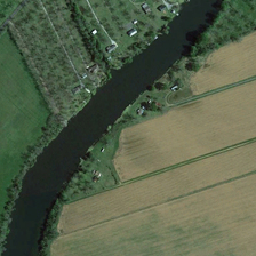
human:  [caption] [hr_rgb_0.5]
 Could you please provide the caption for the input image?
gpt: There are many houses around the farm.

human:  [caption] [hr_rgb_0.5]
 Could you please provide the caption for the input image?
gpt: There are many houses beside the red building on the farm.

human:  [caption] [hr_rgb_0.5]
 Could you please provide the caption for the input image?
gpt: there are many houses around the farm.

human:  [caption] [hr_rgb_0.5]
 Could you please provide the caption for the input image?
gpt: There are several houses beside the red building on the farm.

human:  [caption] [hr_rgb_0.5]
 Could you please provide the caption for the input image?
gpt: There are many houses beside the red building on the farm.